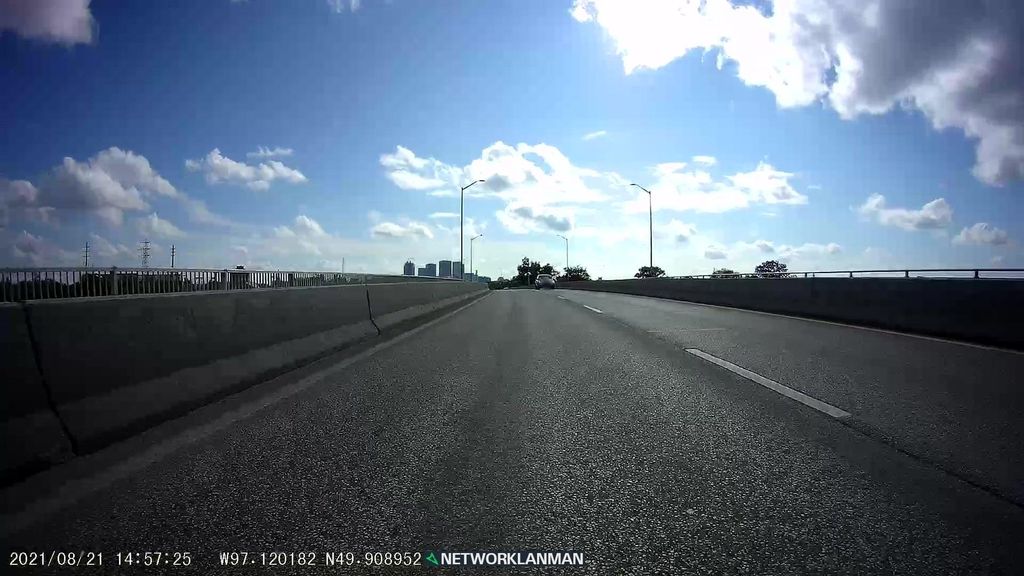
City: winnipeg